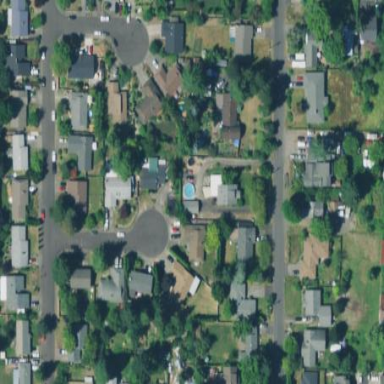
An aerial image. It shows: Residential area composed of single-family homes.